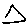
Label: triangle